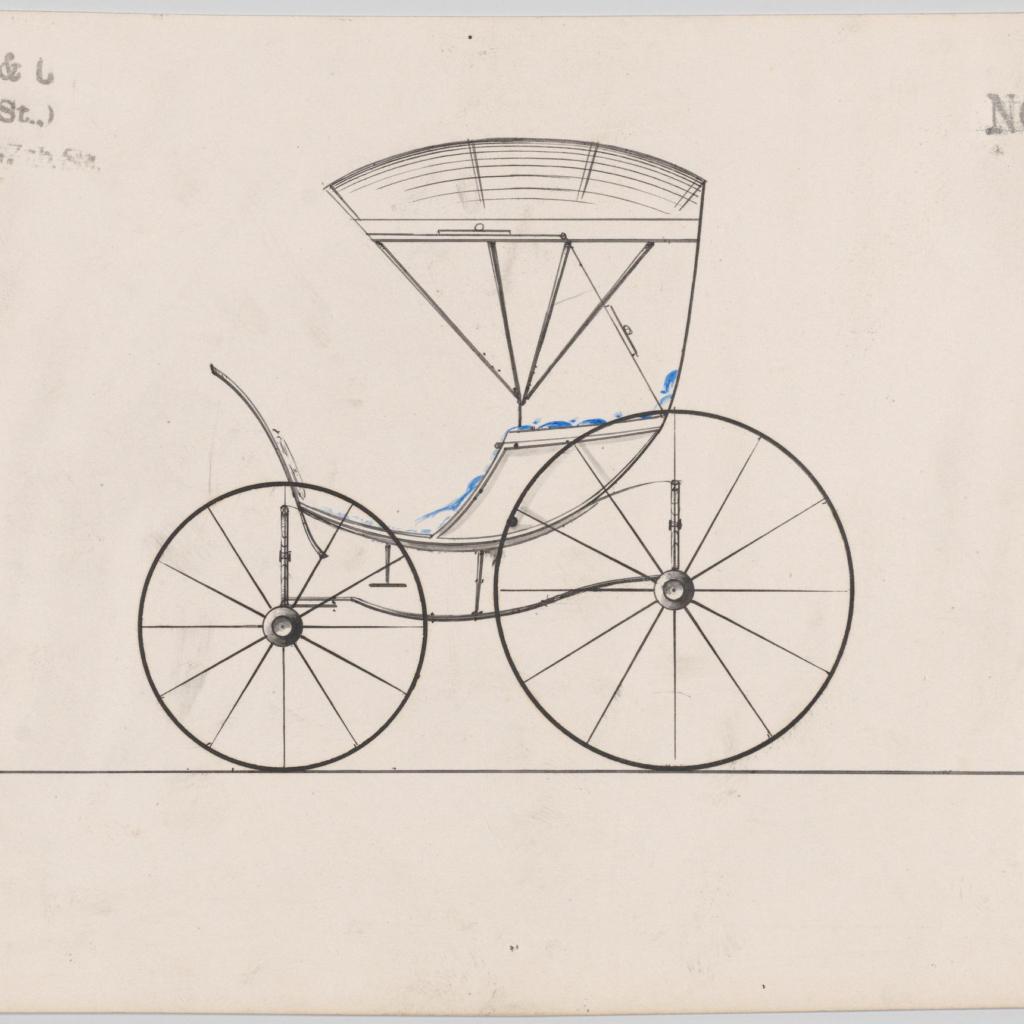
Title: Design for Pony Phaeton, no. 3245a
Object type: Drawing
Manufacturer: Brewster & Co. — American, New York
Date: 1876
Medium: Pen and black ink, watercoclor wash and black ink
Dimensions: Sheet: 5 5/8 x 8 3/16 in. (14.3 x 20.8 cm)
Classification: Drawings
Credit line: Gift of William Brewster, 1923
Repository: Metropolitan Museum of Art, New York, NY